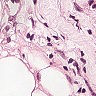
Metastatic tissue present: yes